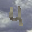
Label: 4